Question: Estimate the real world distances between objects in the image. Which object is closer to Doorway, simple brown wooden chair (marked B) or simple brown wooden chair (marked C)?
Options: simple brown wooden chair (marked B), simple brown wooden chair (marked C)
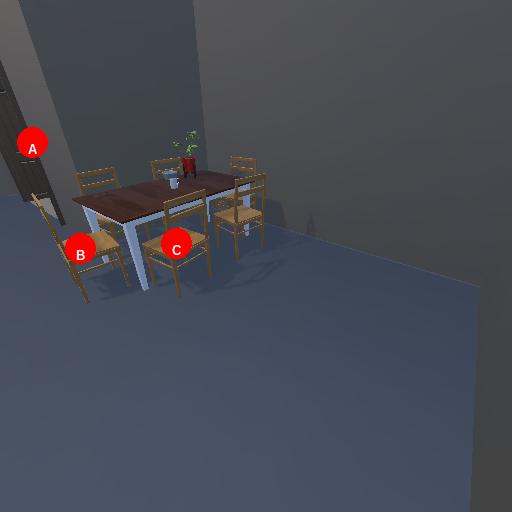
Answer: simple brown wooden chair (marked B)